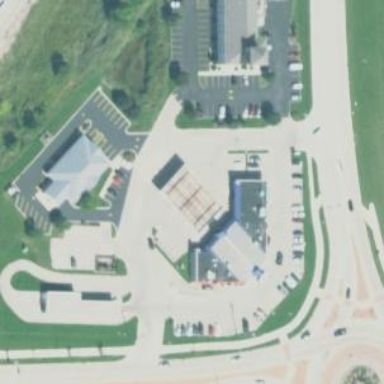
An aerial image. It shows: Convenience shop.